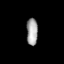
Tissue: lung
Cell type: Epithelial cells
Senescence score: 0.6265
Nuclear area (px): 297
Mean DAPI intensity: 164.121